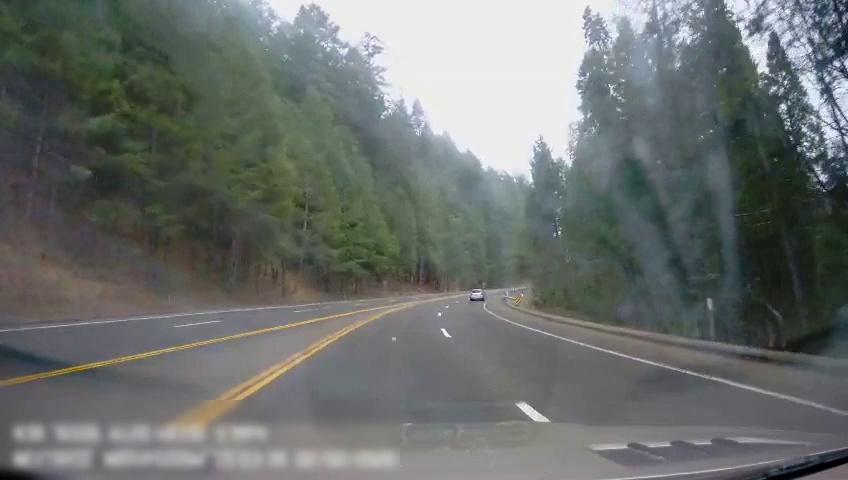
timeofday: Day
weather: Cloudy
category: Drivable Space
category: Vehicles | Car
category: Lanes | Alternate Lane
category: Lanes | Alternate Lane
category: Lanes | Alternate Lane
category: Lanes | Current Lane
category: Lanes | Current Lane
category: Lanes | Alternate Lane
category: Traffic | Signs